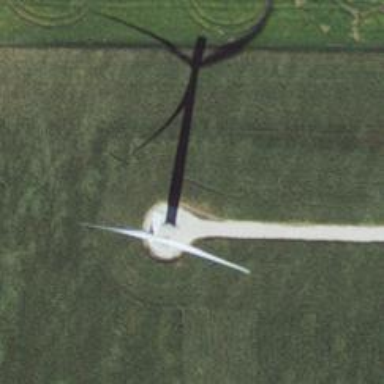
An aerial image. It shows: Wind generator in the form of horizontal axis wind turbine.